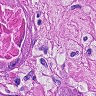
Metastatic tissue present: yes